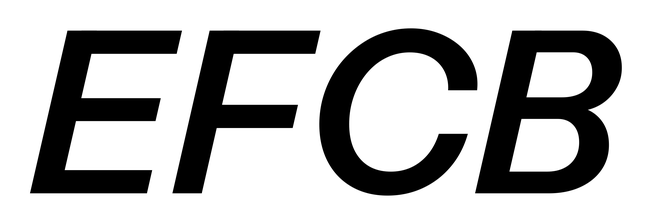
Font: InstrumentSans-Italic_SemiBold_Italic